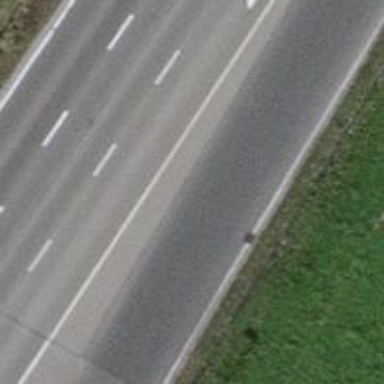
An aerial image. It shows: Primary road with asphalt surface.